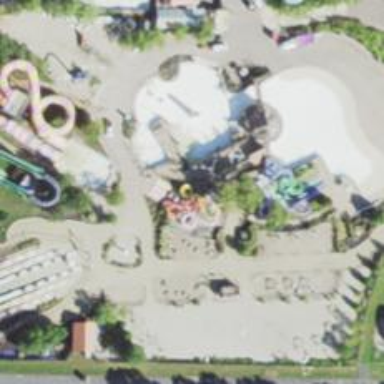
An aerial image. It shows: Water slide attraction.